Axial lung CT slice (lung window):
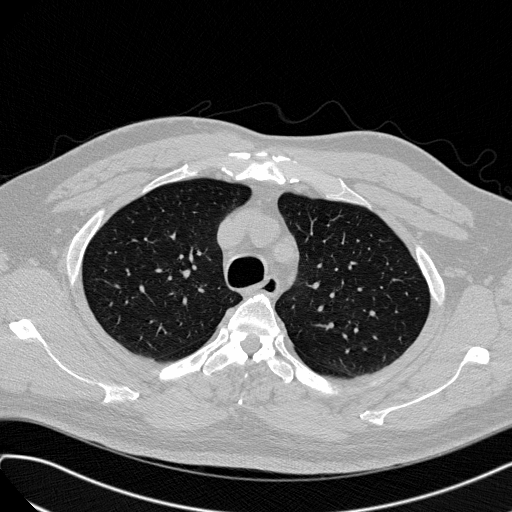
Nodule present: no